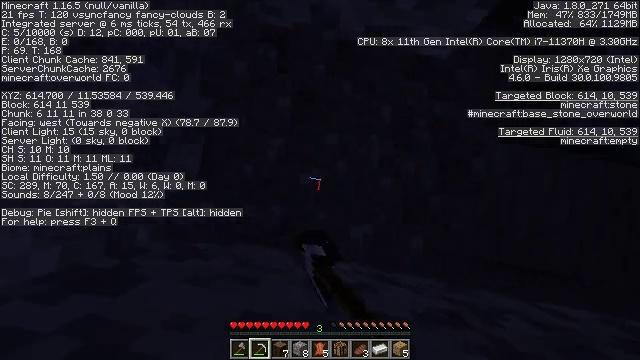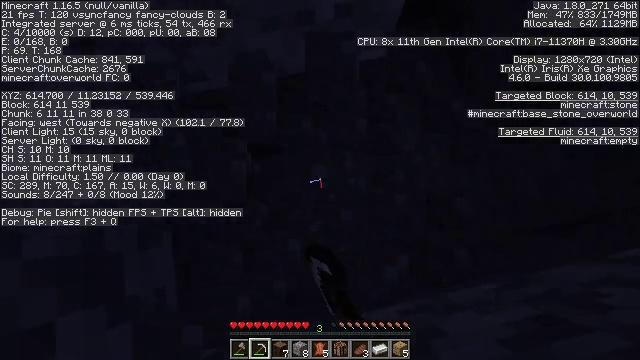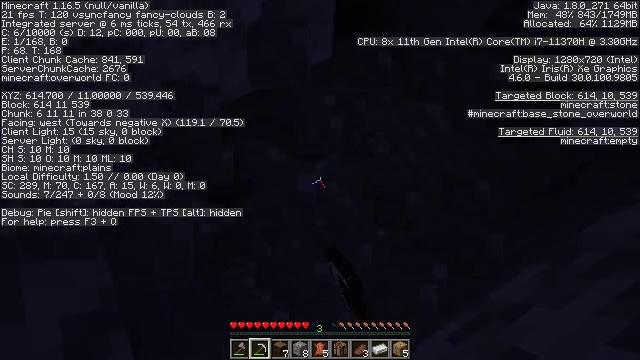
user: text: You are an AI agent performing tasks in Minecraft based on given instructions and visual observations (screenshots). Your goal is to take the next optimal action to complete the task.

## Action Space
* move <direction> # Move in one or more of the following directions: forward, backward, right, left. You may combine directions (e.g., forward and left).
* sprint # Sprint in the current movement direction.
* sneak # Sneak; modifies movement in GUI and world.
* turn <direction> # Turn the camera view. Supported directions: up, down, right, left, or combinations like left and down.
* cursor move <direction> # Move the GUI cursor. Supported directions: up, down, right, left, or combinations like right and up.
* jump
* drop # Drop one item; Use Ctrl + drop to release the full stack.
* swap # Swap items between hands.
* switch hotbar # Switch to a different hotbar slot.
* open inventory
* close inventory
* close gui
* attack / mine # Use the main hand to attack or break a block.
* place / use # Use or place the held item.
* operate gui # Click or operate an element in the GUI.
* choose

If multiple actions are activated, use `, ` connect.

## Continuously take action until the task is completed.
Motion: motion action
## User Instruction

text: Collect cobblestone blocks for construction.
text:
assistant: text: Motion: turn right and up, attack / mine
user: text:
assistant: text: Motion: turn right and up
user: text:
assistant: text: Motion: no_op